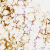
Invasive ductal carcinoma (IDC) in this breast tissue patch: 0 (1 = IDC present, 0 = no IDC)